Question: I have a database, image below, and I feel that there must be an efficient way to add separate books for each child. For example... there may be 50 clubbers in the database. Each clubber will be in their own book and to make it simple, each book has 10 sections a clubber must complete. I was thinking of making a table for each child with the 10 sections, but that would end up with over 50 tables in my database. I also thought of creating a table called book and just having that table contain the 10 sections, but the problem with that is each child may be in one of 8 different books. So one table called book wouldn't work either.
Does anyone have a good suggestion on how to set this up in the database? My ultimate goal is to have each child linked to one of the 8 books that is available. Then the database will track which section each child is in for their certain book. So... today clubber A could finish section 1 and 2 in book 1, but clubber B might only finish section 1 in book 2. I'm wanting to pull this information from the database to see where each clubber is in their books... but... I first need to set the database up correctly.
Should I create 8 separate tables for each of the books and have the table data be section 1... section 2...? Or should I create one table and list 8 books in it and then link that to another table that has the section info? Or is there an even better way?
Thanks for any help
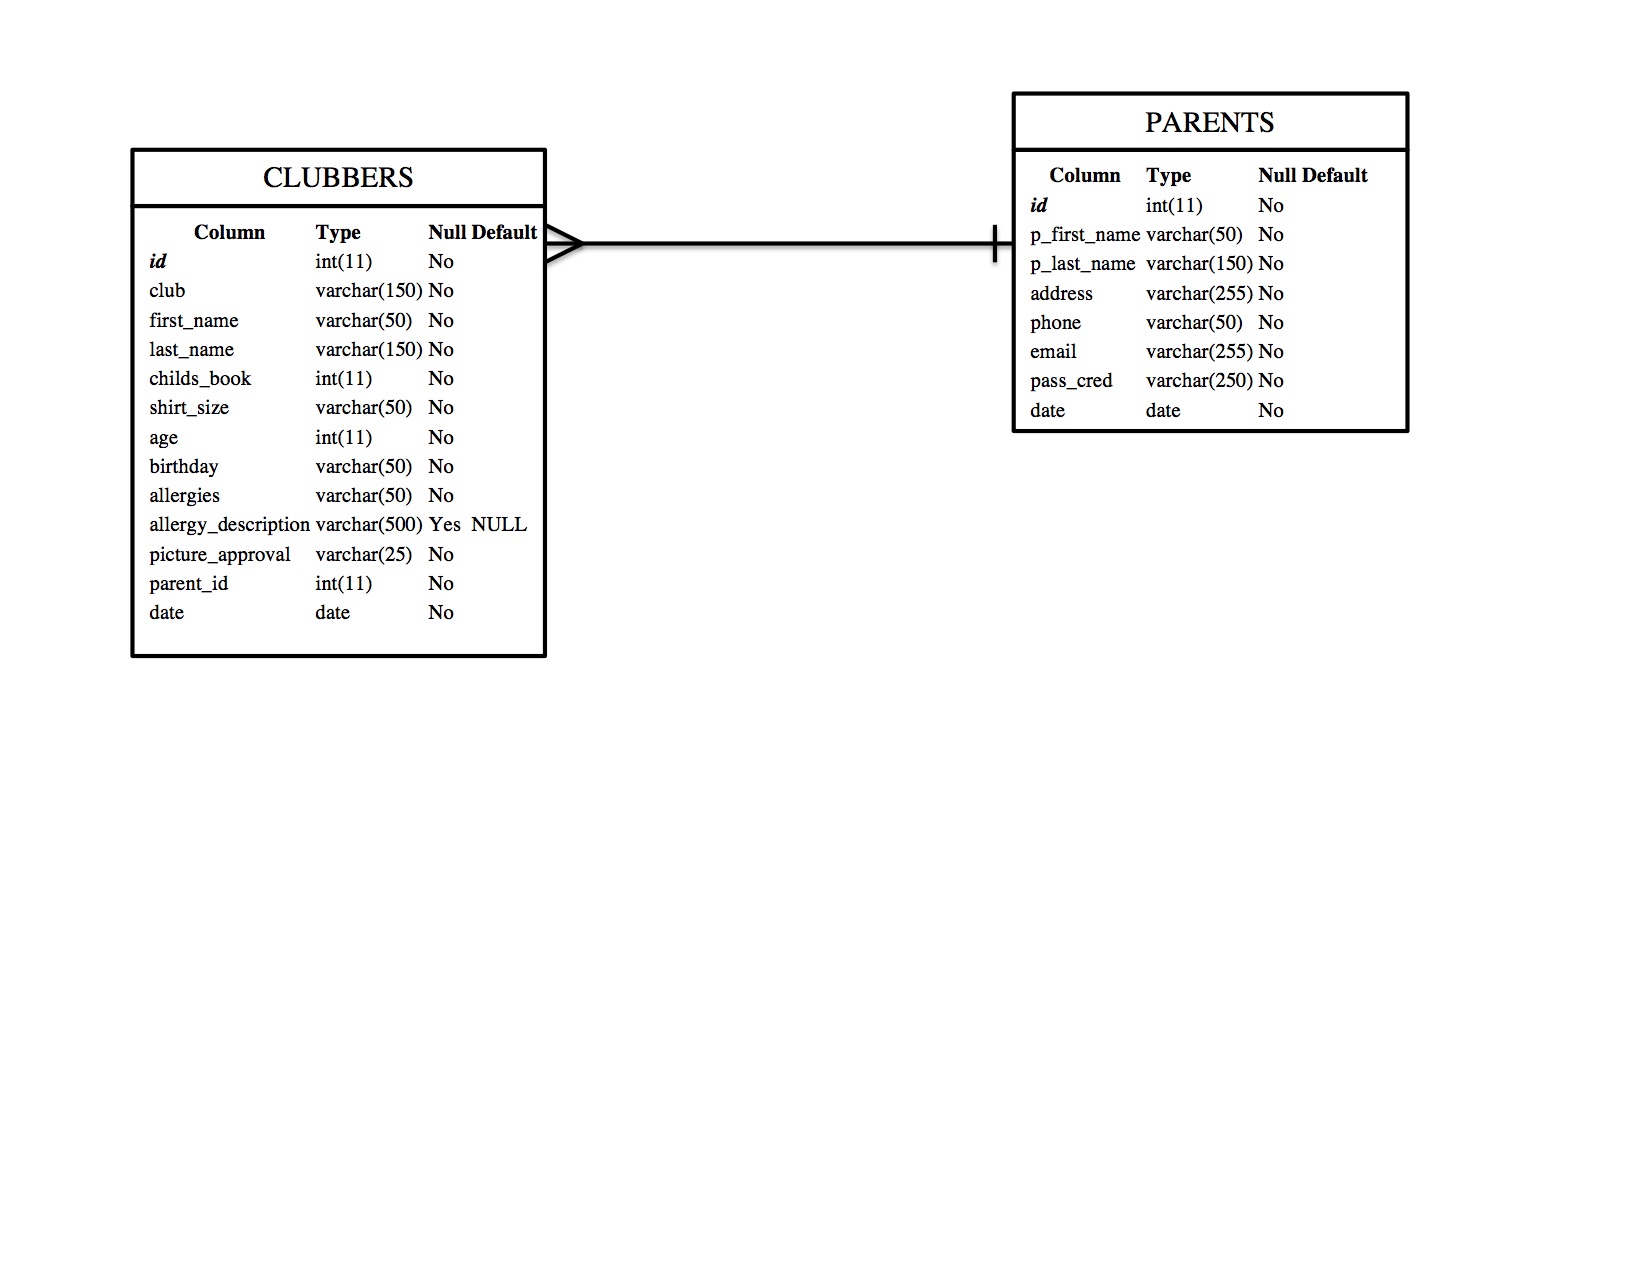
Answer: you need a table for books, and a table for sections. sections would contain a book_id so it knows which book it's part of. Then you link your children to sections with a section_id showing which section they're up to. A query joining to books would show you which book that was part of.
If the children can be reading multiple books at the same time, then you'll need an intermediate table which logically sits in between the two containing both the child's id and the section id so multiple books can be associated with the same child.